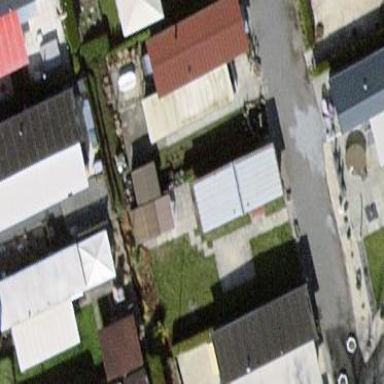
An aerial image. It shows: Static caravan building.